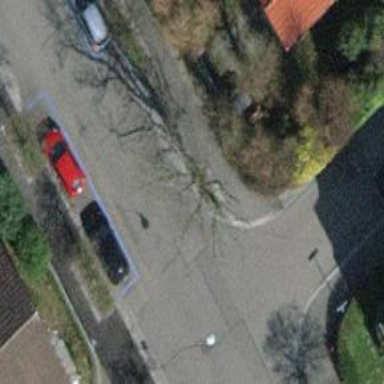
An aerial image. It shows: Kerb barrier.